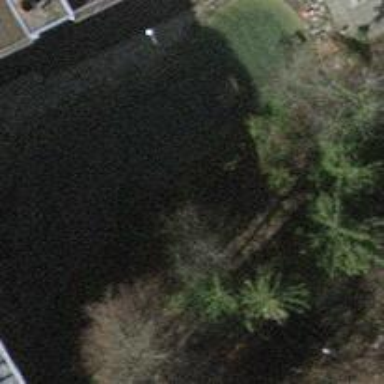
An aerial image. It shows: Peaceful pond surrounded by nature.